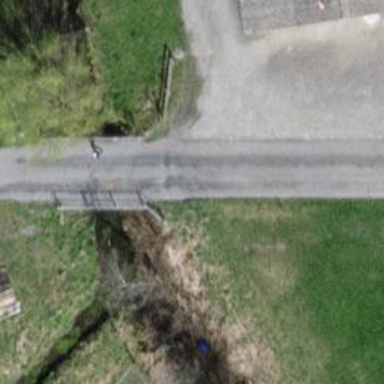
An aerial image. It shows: Unclassified road with asphalt surface.